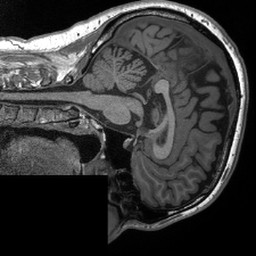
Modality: T1w
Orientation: sagittal
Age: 35
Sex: male